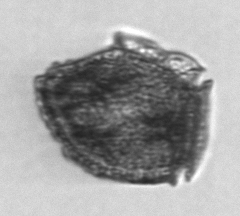
Label: Dinophysis_norvegica